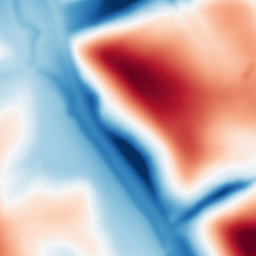
Category: multiscale
Decomposition family: dog
Decomposition parameters: sigma_low: 3
sigma_high: 50
Upsampling method: sinc_hamming
Upsampling parameters: scale: 2
kernel_size: 4
Upsampling scale: 2